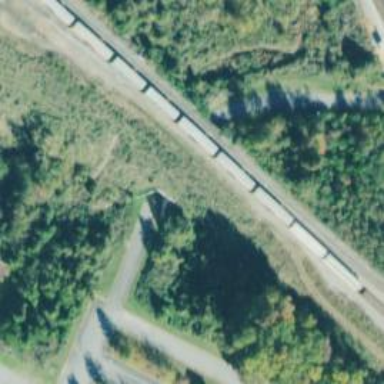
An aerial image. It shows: Abandoned railway yard is depicted.